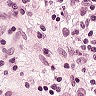
Metastatic tissue present: yes